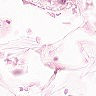
Metastatic tissue present: no